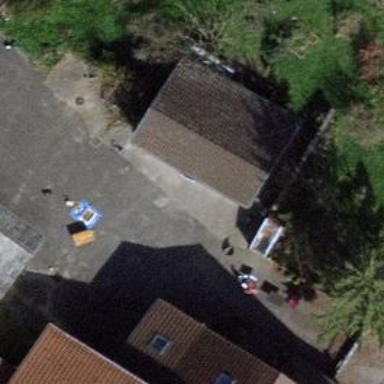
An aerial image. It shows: View of roof of building.